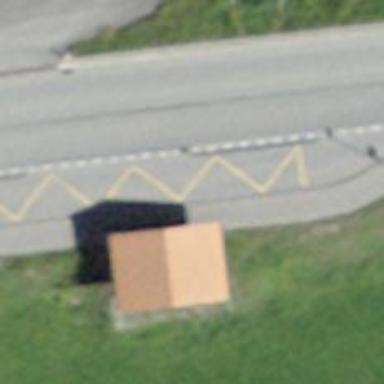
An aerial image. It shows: Bus stop with platform for public transport.